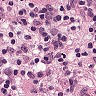
Metastatic tissue present: yes